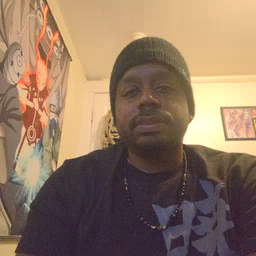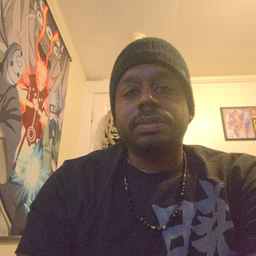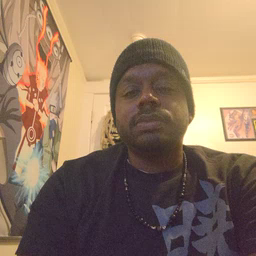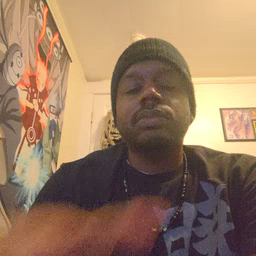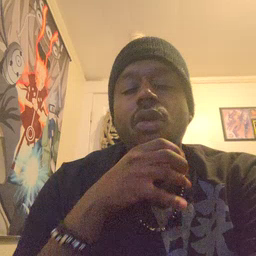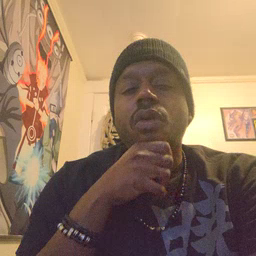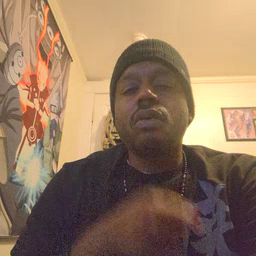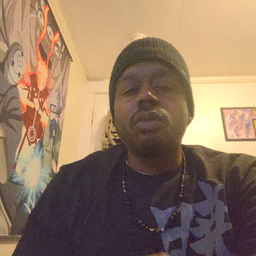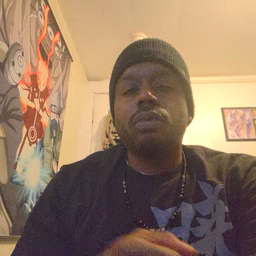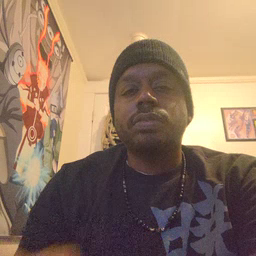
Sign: old